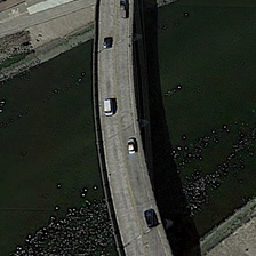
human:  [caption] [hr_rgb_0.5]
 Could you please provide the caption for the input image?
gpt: Several cars were driving on the bridge on the Heihe River.

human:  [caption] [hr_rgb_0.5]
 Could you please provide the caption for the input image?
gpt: it is a gray bridge, black and white cars, and green river .

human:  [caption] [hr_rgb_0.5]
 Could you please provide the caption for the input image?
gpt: Several cars were driving on a bridge on a black river.

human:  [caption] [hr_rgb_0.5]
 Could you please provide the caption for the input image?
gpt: This is a bridge, several cars and a river.

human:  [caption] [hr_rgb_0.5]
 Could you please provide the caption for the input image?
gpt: This is a bridge, several cars and a river.